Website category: phone
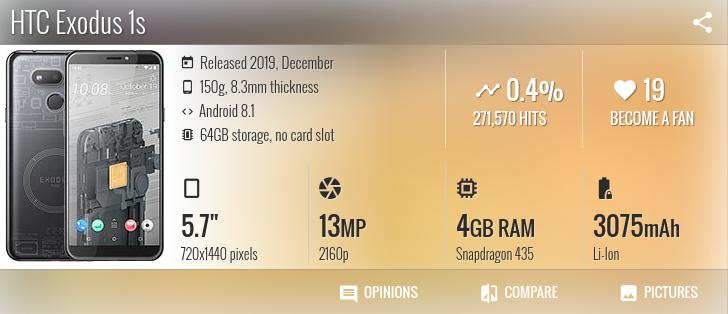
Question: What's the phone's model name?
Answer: HTC Exodus 1s

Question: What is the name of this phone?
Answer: HTC Exodus 1s

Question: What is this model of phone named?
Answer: HTC Exodus 1s

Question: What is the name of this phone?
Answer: HTC Exodus 1s

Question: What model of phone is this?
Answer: HTC Exodus 1s

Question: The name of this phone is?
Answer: HTC Exodus 1s

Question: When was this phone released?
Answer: Released 2019, December

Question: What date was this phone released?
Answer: Released 2019, December

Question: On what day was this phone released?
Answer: Released 2019, December

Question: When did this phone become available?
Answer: Released 2019, December

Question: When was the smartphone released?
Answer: Released 2019, December

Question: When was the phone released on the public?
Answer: Released 2019, December

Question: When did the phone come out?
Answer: Released 2019, December

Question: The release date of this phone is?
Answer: Released 2019, December

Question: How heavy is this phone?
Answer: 150g

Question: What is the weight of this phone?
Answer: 150g

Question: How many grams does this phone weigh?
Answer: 150g

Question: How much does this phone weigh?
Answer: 150g

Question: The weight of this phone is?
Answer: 150g

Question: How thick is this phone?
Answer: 8.3mm thickness

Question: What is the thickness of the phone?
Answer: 8.3mm thickness

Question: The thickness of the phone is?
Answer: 8.3mm thickness

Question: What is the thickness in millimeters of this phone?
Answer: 8.3mm thickness

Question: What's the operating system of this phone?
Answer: Android 8.1

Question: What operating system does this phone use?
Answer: Android 8.1

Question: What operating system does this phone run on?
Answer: Android 8.1

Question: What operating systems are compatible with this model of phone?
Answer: Android 8.1

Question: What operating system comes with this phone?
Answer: Android 8.1

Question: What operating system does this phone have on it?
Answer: Android 8.1

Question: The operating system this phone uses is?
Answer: Android 8.1

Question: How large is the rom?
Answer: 64GB storage

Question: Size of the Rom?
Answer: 64GB storage

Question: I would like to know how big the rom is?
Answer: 64GB storage

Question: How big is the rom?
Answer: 64GB storage

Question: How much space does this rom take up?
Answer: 64GB storage

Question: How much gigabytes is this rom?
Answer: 64GB storage

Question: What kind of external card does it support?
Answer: no card slot

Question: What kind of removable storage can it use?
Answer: no card slot

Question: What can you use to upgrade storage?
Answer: no card slot

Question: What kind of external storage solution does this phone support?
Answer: no card slot

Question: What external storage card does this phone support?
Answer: no card slot

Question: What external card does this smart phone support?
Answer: no card slot

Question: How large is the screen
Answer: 5.7"

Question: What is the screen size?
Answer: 5.7"

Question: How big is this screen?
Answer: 5.7"

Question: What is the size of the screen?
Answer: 5.7"

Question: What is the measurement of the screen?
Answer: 5.7"

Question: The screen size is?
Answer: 5.7"

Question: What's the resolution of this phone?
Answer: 720x1440 pixels

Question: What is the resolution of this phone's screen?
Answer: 720x1440 pixels

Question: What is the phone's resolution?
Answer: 720x1440 pixels

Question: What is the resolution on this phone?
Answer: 720x1440 pixels

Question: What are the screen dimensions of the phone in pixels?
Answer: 720x1440 pixels

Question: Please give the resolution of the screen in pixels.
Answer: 720x1440 pixels

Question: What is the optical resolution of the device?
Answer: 720x1440 pixels

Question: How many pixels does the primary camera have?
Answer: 13 MP

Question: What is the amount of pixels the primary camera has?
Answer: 13 MP

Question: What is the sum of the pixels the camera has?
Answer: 13 MP

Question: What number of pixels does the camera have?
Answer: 13 MP

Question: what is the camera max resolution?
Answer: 13 MP

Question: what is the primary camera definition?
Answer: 13 MP

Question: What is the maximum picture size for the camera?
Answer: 13 MP

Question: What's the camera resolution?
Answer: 2160p

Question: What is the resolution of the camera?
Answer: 2160p